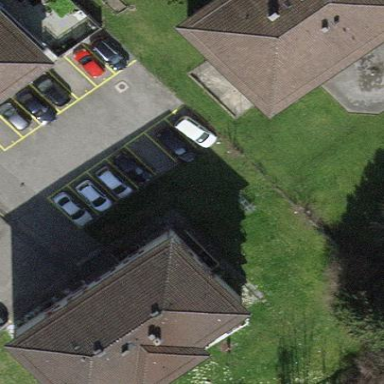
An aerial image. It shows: Parking lane designated for parking.